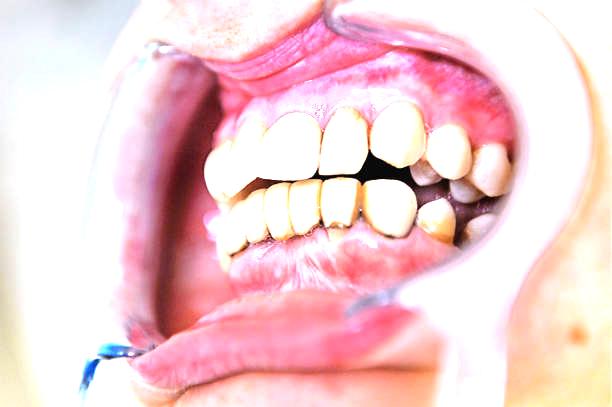
Condition: Gingivitis